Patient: sex M, age 42
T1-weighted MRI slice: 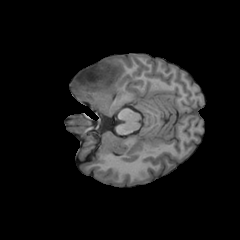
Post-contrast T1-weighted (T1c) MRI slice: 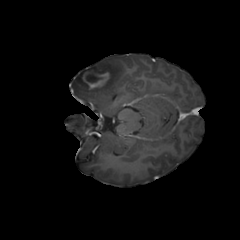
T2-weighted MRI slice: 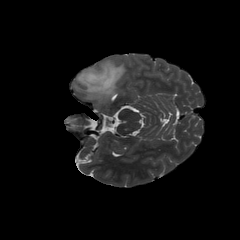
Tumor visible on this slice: yes
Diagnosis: Astrocytoma, IDH-mutant
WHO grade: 4